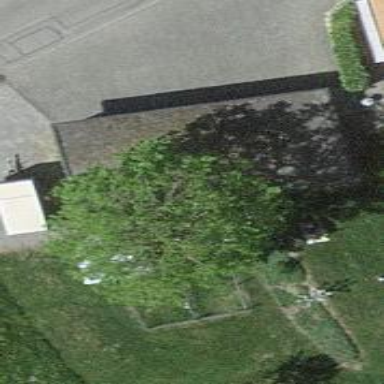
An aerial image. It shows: Garage building.